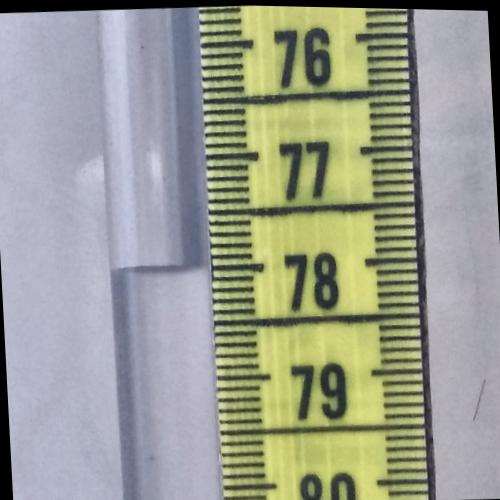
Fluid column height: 78.0 cm